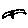
Label: bird